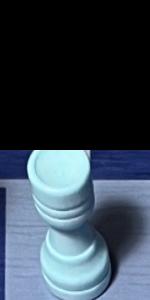
Label: Rook_White